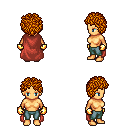
a pixel art fantasy rpg character, female body template, human, tanned skin, maroon cape, teal pants, dark blonde curly afro hairstyle, gold gloves, four views (front, back, left, right), 2x2 character sprite sheet, small pixel art, hard edges, no anti-aliasing